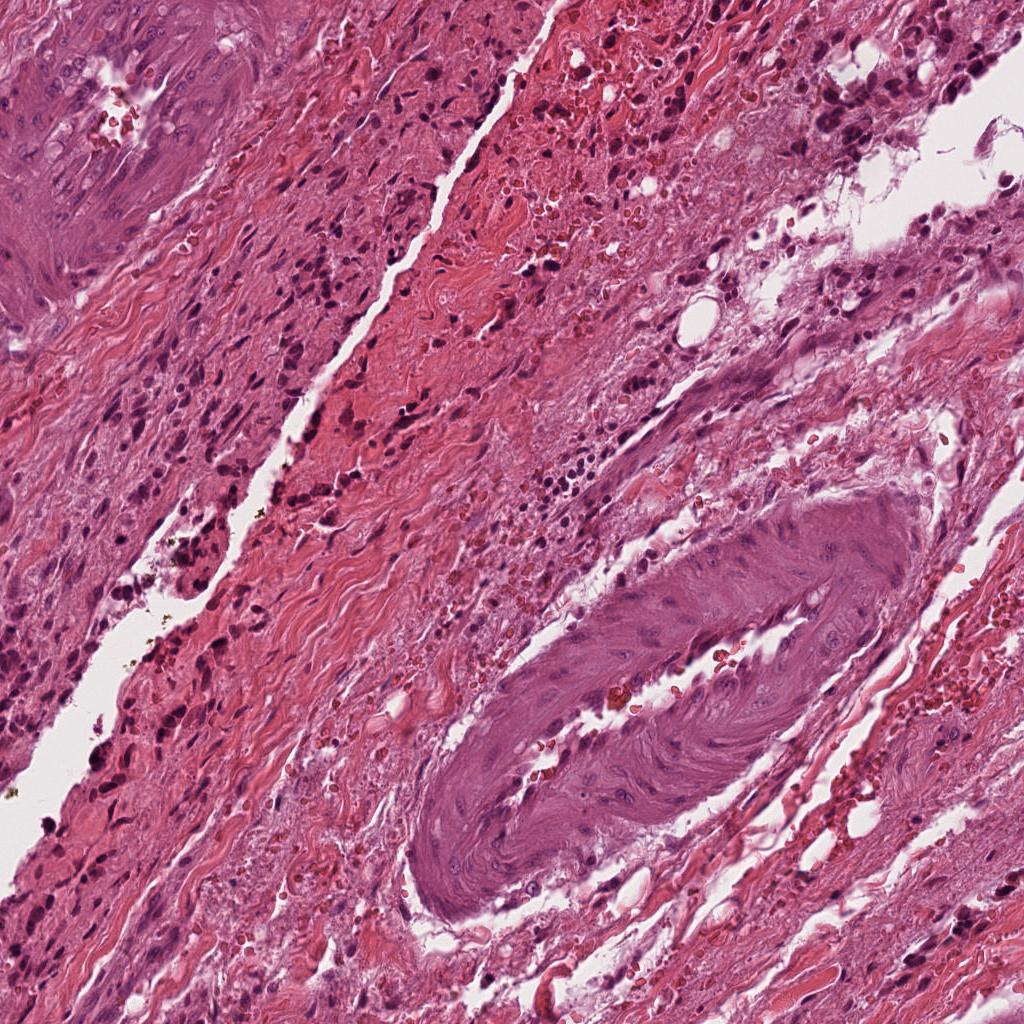
Label: Non-Tumor